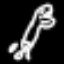
Label: palm tree